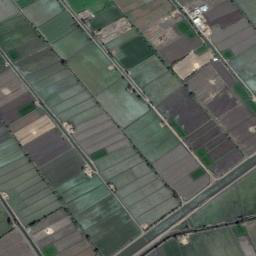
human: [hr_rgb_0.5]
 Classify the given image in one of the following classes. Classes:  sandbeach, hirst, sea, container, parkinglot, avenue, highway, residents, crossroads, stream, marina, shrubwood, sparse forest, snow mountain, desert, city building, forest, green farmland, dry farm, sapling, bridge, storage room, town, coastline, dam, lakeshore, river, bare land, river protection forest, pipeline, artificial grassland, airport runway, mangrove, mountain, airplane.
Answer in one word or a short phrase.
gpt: green farmland